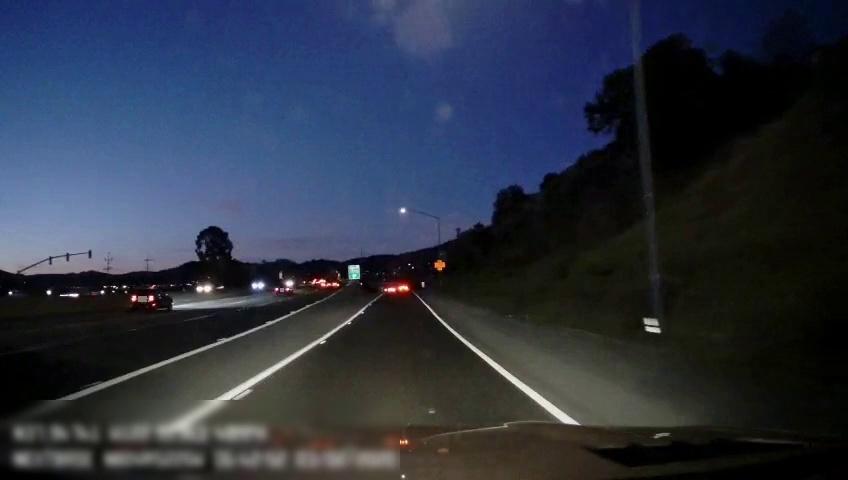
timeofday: Night
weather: Other
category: Drivable Space
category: Vehicles | Car
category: Vehicles | SUV
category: Vehicles | Car
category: Vehicles | Car
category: Vehicles | Truck
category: Lanes | Current Lane
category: Lanes | Current Lane
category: Lanes | Current Lane
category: Lanes | Alternate Lane
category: Lanes | Alternate Lane
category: Traffic | Signs
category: Traffic | Signs